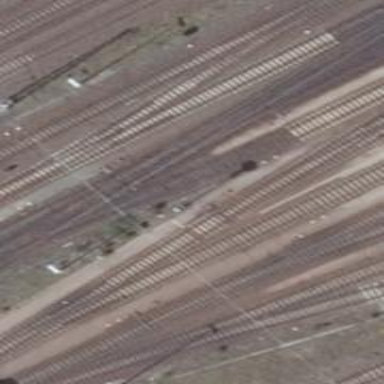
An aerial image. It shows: Railway switch.